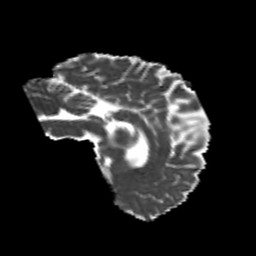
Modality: MD
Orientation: sagittal
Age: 23
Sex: male
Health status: healthy
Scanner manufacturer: philips
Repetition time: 7.39 s
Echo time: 0.08599 s